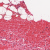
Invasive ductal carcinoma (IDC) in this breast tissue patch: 0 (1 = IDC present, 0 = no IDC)